Field crop: maize
Growth stage: 2
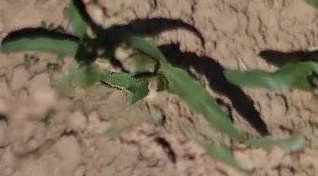
Species: maize